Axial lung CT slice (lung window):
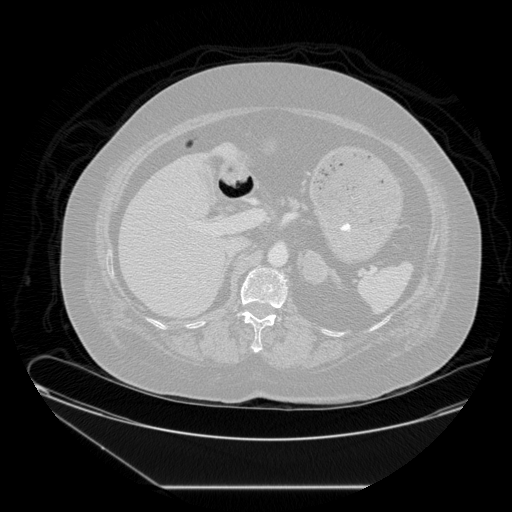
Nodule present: no